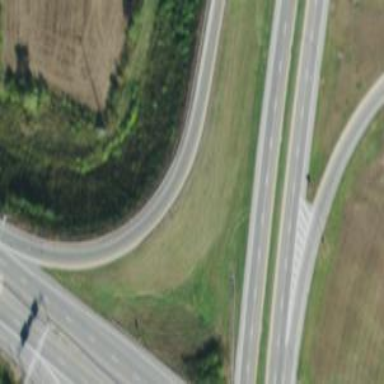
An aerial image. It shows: Trunk link highway.